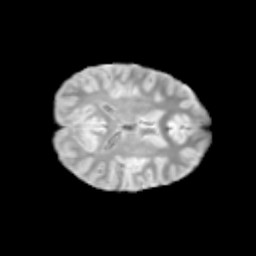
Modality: T2w
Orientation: axial
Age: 11
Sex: female
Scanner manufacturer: siemens
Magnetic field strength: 3 T
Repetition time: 3.8 s
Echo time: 0.07 s